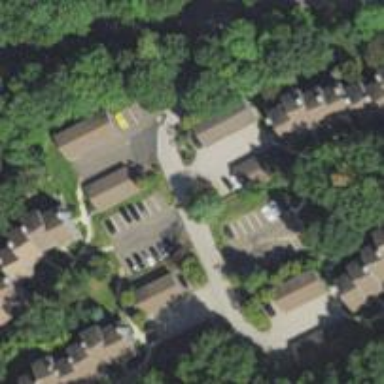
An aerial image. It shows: Residential driveway with asphalt surface.